Question: I have following machine.
'''
1.Dell XPS 8700
2.Intel Core i7-4790
3.16GB RAM
4.NVIDIA GetForce GTX 750TI 2GB with NVIDIA GRAPHICS Driver 347.09
5.Windows 8.1 64-bit
'''
I am trying to install CUDA 5.5 Desktop since the latest does not support DESKTOP I even tried it and found the same error.

Please guide me how to correct this error I wanna use CUDA for development purposes.
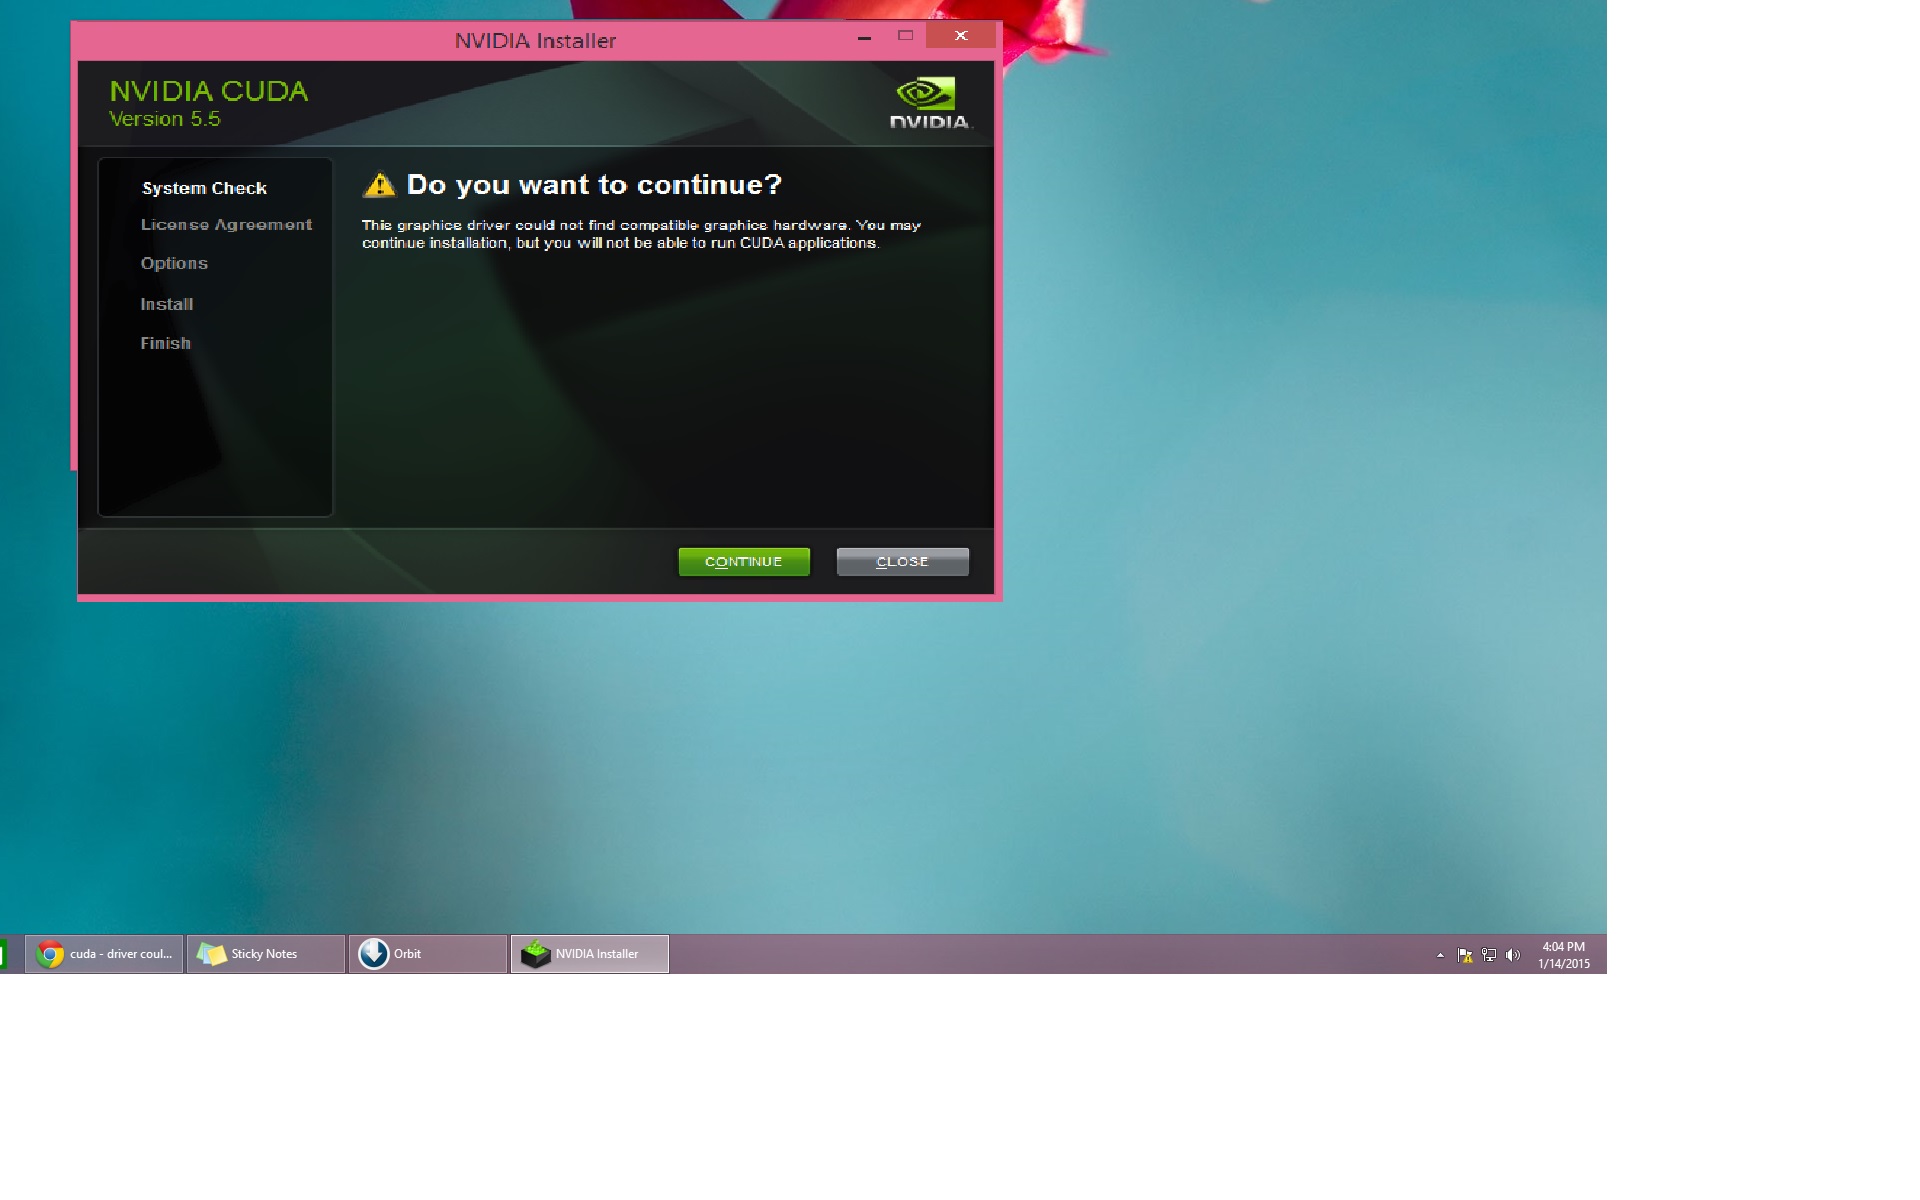
Answer: That's correct. The CUDA 5.5 installer does not contain a compatible driver for your GPU. If you really want to use CUDA 5.5, then continue on past this screen.
Deselect the option in a subsequent screen to install the GPU driver, but install the toolkit (and samples, if you wish).
The driver that is currently on your machine and compatible with GTX 750 Ti (347.09) will work with CUDA 5.5
I'm not sure why you would want to install such an old version of CUDA. CUDA 6.5 production release is currently available and CUDA 7.0 RC is also available to registered developers. The installer for either one should have a driver that is compatible with your GTX 750 Ti. However, in either case my recommendation would be the same - leave your existing driver intact, and deselect the option in the CUDA installer to install a driver.